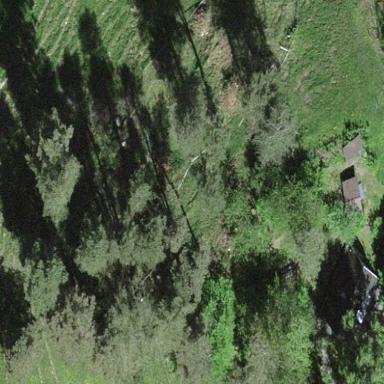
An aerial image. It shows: Mixed leaf-type forest area.